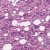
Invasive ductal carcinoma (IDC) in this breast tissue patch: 1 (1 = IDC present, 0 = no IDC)